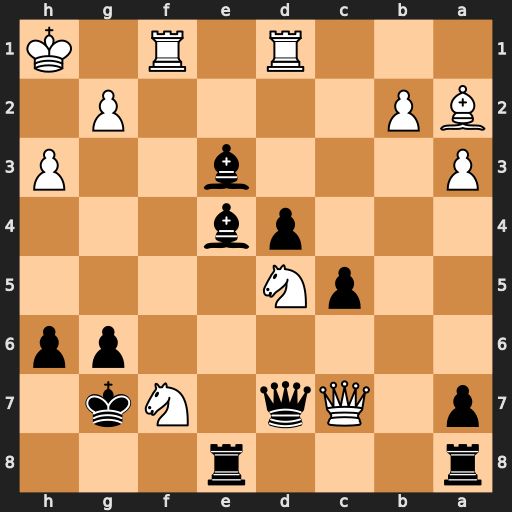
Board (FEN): r3r3/p1Qq1Nk1/6pp/2pN4/3pb3/P3b2P/BP4P1/3R1R1K
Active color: b
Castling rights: -
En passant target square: -
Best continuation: Qxh3+ Qh2 Bxg2#